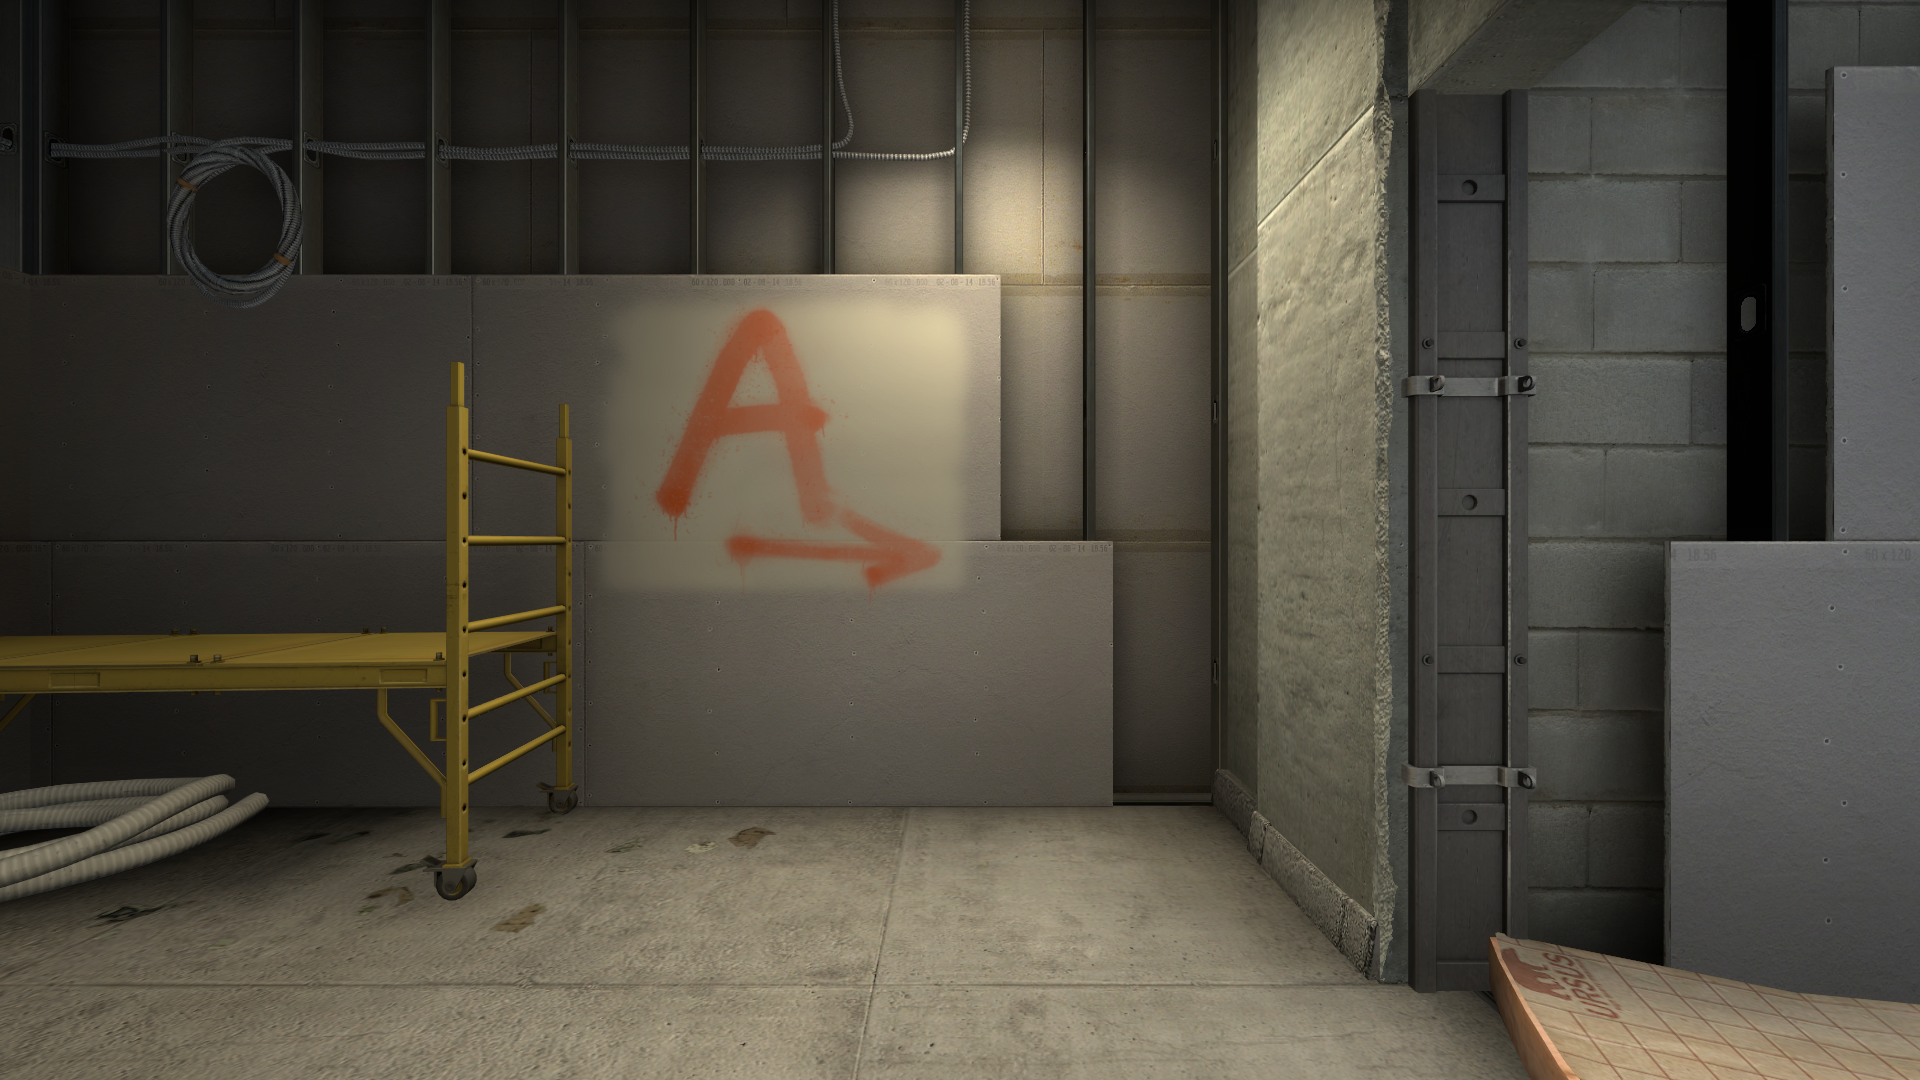
Map: de_vertigo